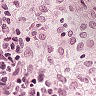
Metastatic tissue present: no